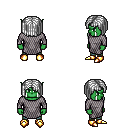
a pixel art fantasy rpg character, male body template, orc, green skin, chain mail, teal pants, white pageboy hairstyle, gold boots, four views (front, back, left, right), 2x2 character sprite sheet, small pixel art, hard edges, no anti-aliasing